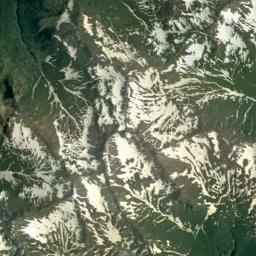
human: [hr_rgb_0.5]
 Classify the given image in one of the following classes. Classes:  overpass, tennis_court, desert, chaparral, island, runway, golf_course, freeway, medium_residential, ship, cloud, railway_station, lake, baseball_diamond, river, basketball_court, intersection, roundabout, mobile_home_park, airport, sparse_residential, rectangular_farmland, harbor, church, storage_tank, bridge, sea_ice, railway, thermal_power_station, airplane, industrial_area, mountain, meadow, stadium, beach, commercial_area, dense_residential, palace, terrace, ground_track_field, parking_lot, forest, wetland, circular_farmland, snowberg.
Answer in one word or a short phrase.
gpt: snowberg